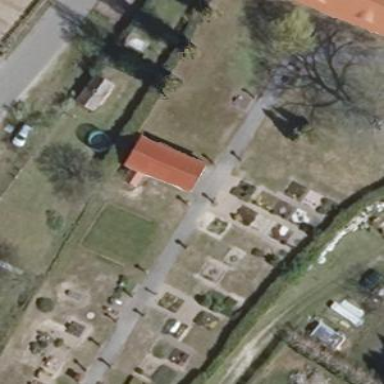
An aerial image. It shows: Cemetery.